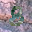
Label: 8